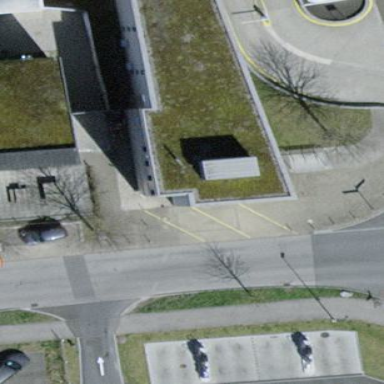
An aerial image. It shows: Office building.